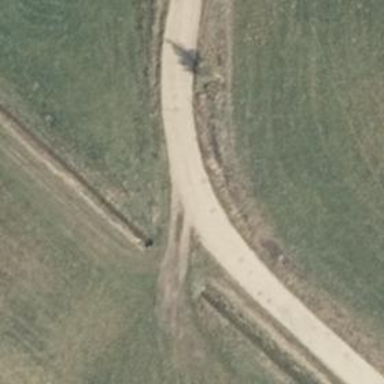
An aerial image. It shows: Culvert tunnel.